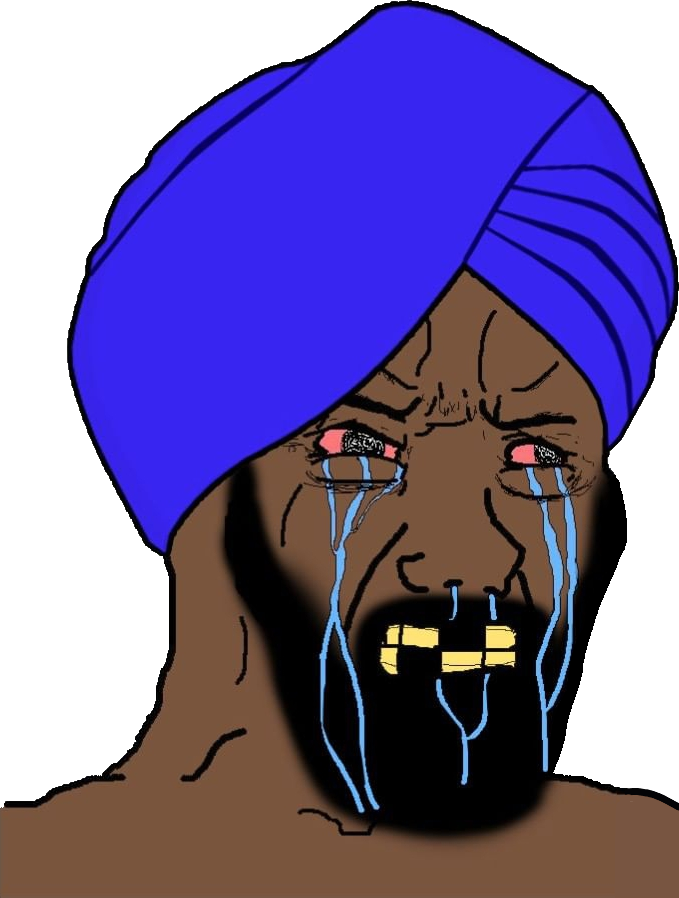
Label: 5_Crying_Wojak